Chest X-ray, PA view. Patient: 56 years old, sex M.
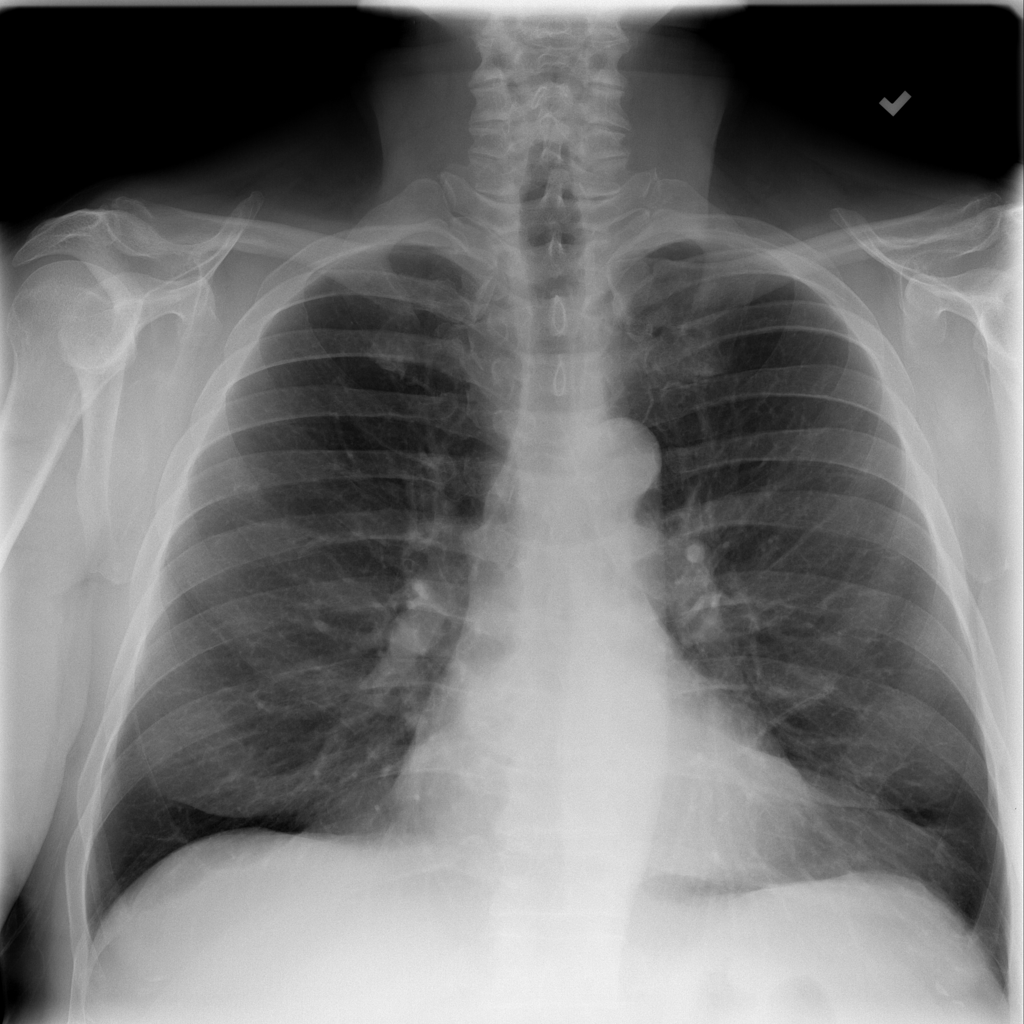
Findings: No Finding